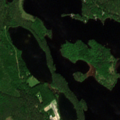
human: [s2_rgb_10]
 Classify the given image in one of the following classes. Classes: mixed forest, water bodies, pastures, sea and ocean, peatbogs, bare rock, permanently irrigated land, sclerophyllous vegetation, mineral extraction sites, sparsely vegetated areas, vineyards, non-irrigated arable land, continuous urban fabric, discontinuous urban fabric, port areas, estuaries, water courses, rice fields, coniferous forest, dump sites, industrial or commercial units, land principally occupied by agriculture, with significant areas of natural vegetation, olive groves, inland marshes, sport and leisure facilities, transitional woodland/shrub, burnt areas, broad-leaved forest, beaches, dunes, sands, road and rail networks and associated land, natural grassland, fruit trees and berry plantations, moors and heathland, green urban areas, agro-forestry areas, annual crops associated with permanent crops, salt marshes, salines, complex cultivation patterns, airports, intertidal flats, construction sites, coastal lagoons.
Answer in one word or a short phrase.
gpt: broad-leaved forest, coniferous forest, mixed forest, water bodies